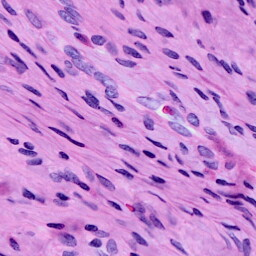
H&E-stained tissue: Cervix